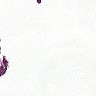
Metastatic tissue present: no